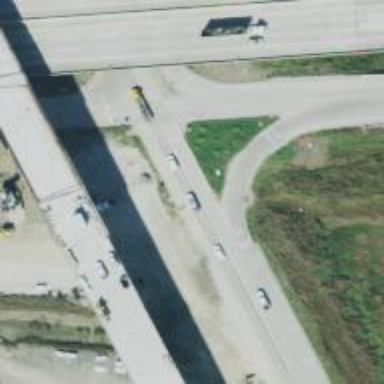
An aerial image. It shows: Secondary link road.